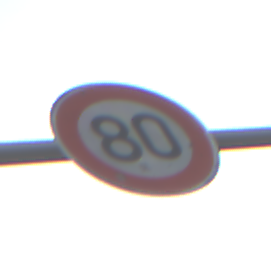
Verkehrszeichen: Geschwindigkeit80
Umgebung: Outdoor, Nature
Tageszeit: MorningAfternoon
Wetter: PartlyCloudy
Licht: Natural
Jahreszeit: NotSpecified
Kontrast: HighContrast